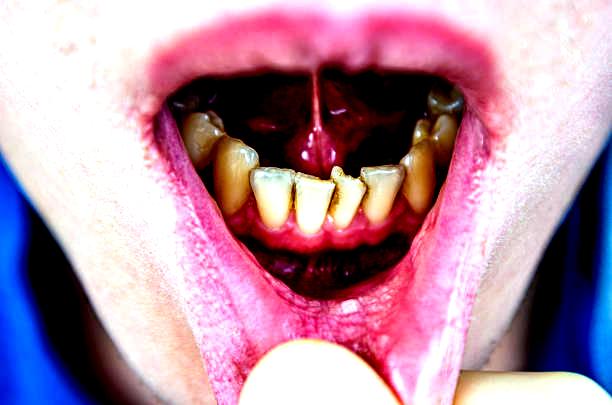
Condition: Gingivitis